Current action and preconditions to check: path_clear

Your task: For each precondition in the list above, predict whether it will hold at this action.

Consider the current scene as observed from the mobile robot's camera, and analyze the predicted future states of all dynamic agents (e.g., people, animals, vehicles, or any moving entities) within the NEXT SECOND.

IMPORTANT: Only answer "very likely" if you are absolutely certain—based on strong, clear evidence—that a dynamic agent will violate the precondition in the predicted future state. Do NOT answer "very likely" for unlikely, ambiguous, or low-probability risks.

Ask yourself for each precondition: Is there a high probability, with clear and convincing evidence, that the predicted future states of any dynamic agent will interfere with the predicted future state of the currently executing action within the NEXT SECOND, causing that precondition to fail?

Assess the risk level based on these predictions. Use "likely" or "very likely" if motions create a clear risk of interference.

Use "neutral" or "improbable" if agents are nearby but their predicted paths are clearly diverging or non-conflicting.

Failure Risk Categories: "very improbable", "improbable", "neutral", "likely", "very likely"

Answer Format: Output ONLY the probability_of_failure value from these categories: "very improbable", "improbable", "neutral", "likely", "very likely"

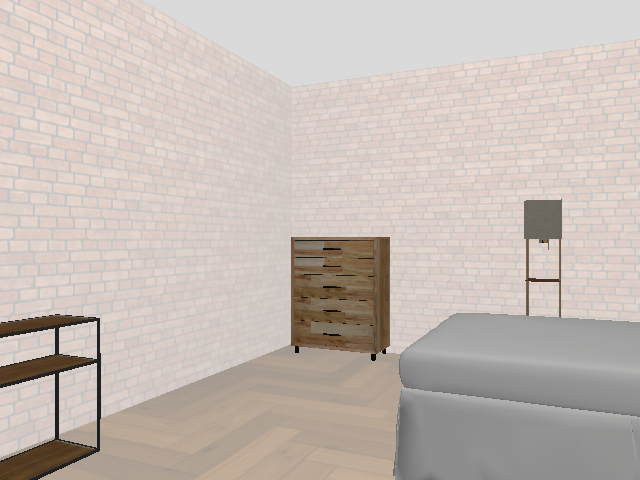

Answer: very improbable